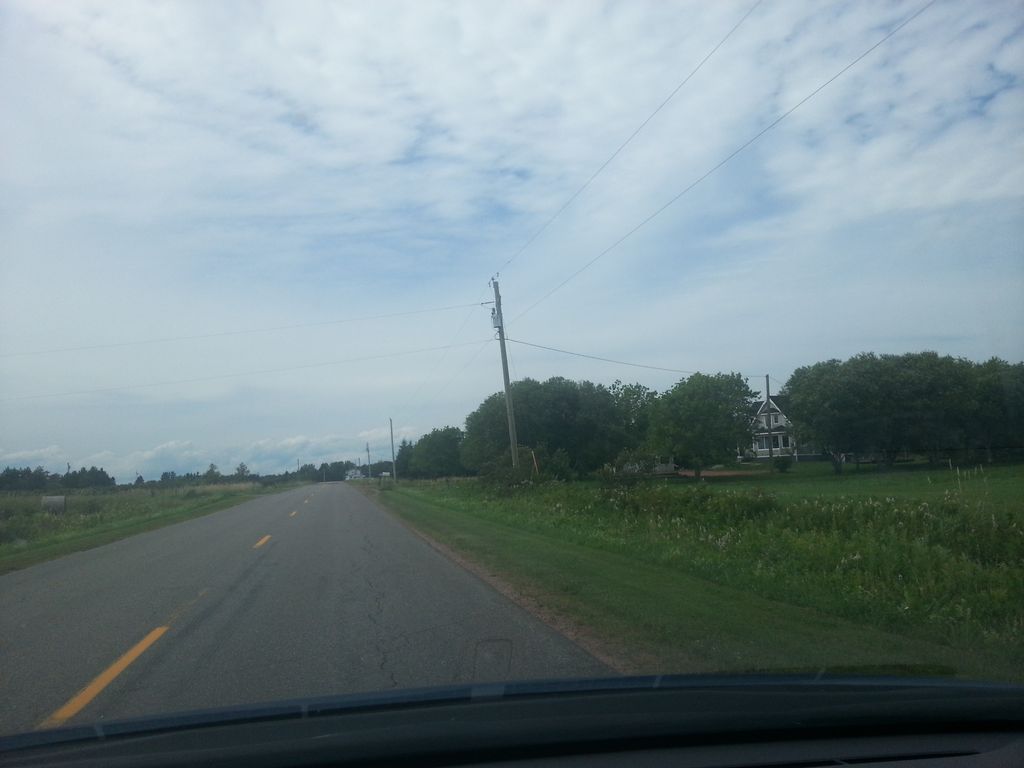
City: charlottetown